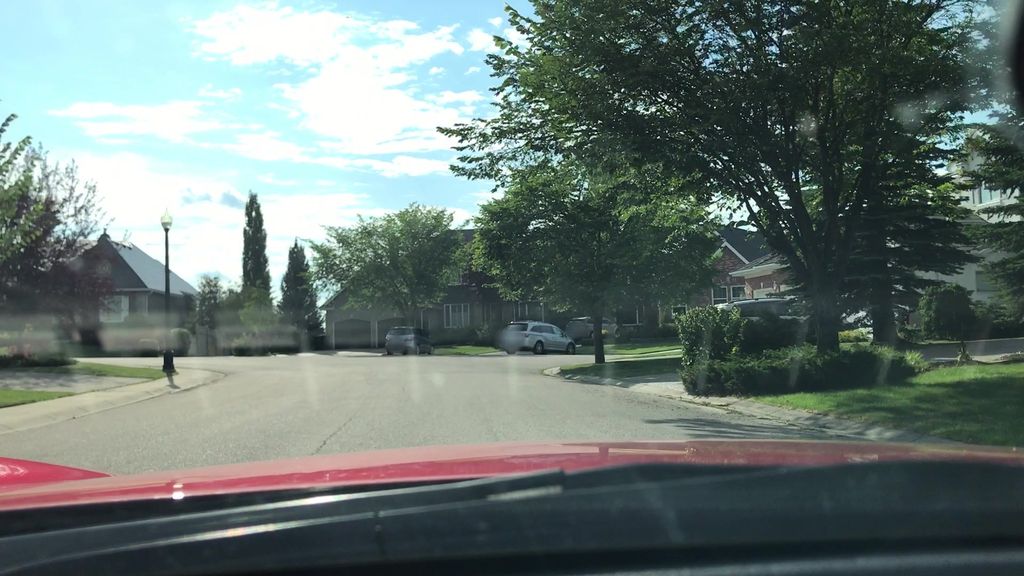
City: calgary